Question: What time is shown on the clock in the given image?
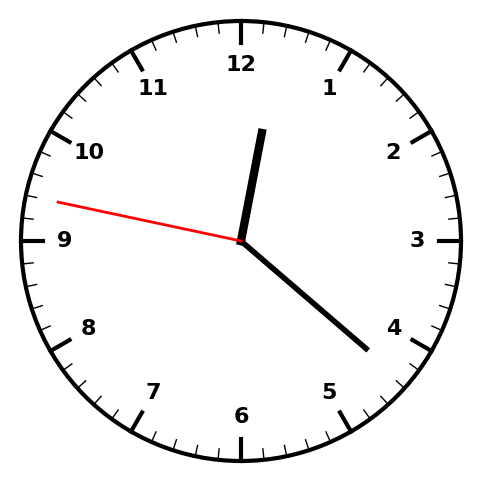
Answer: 12:21:47